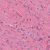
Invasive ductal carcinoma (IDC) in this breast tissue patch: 0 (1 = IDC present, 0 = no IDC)